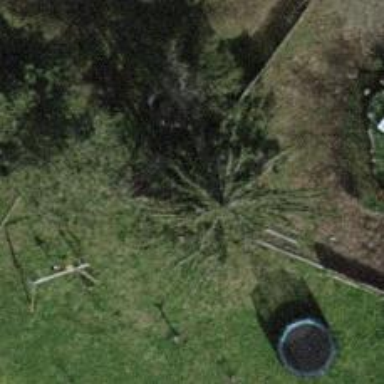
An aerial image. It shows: Evergreen needle-leaved tree.